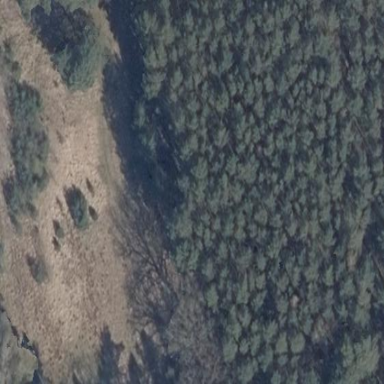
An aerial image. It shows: Landscape covered with heath.